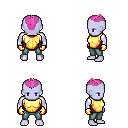
a pixel art fantasy rpg character, male body template, dark elf, purple skin, gold chest armor, teal pants, pink short mohawk hairstyle, gold gloves, four views (front, back, left, right), 2x2 character sprite sheet, small pixel art, hard edges, no anti-aliasing